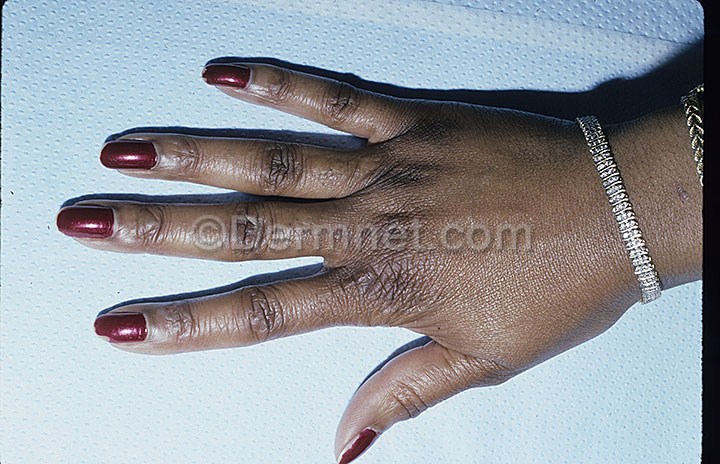
Disease: Acne and Rosacea Photos